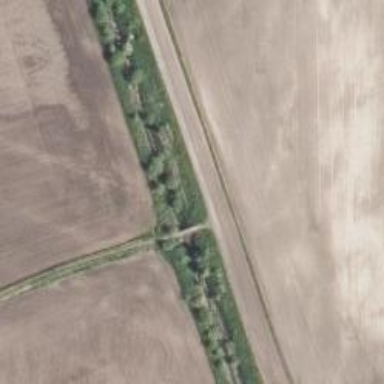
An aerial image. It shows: Agricultural path.